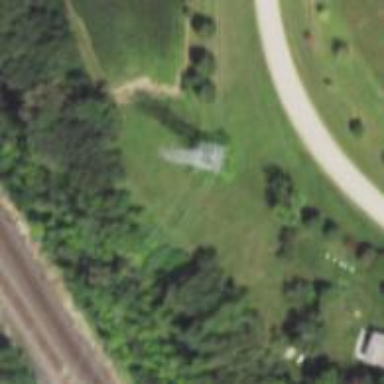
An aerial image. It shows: Lattice crossing tower.